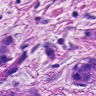
Metastatic tissue present: yes